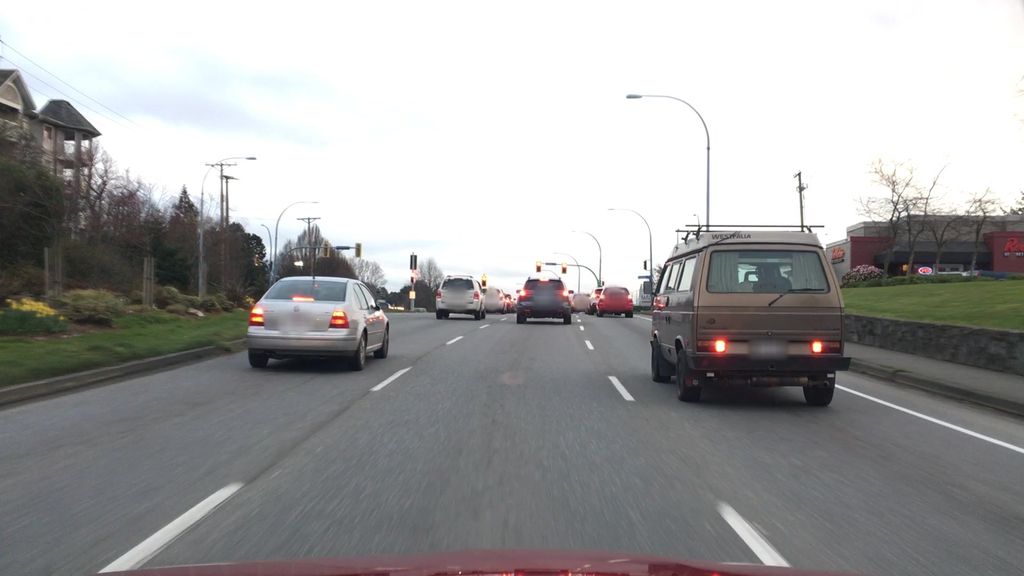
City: victoria